Interaction volume radius: 5 \u00c5
Interaction volume height: 15 \u00c5
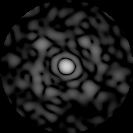
Disorder parameter: 0.8423